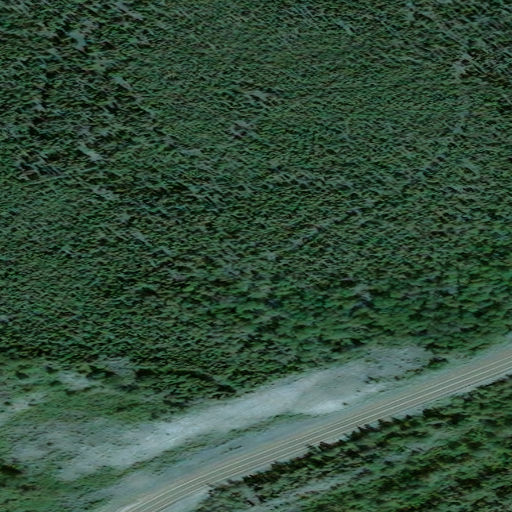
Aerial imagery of mountain in Alaska named Glacier Hill containing only unknown